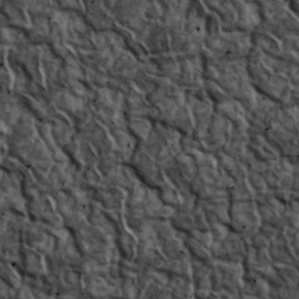
Label: non_frost